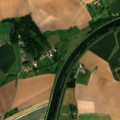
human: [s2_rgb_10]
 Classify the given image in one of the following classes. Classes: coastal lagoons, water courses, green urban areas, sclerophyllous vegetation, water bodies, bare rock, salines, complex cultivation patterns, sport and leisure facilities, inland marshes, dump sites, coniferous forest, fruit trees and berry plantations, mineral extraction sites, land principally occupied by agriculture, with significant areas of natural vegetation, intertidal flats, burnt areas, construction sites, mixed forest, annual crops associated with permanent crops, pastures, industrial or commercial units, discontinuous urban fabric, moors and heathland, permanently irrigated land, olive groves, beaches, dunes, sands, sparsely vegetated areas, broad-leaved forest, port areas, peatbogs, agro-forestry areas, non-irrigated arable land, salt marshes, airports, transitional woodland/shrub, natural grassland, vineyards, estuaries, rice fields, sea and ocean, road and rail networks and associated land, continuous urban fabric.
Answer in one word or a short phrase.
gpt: non-irrigated arable land, pastures, complex cultivation patterns, land principally occupied by agriculture, with significant areas of natural vegetation